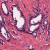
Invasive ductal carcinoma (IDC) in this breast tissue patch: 1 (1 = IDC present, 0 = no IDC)